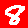
Digit: 8